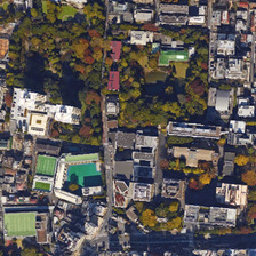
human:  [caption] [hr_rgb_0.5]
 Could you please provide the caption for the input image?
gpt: The wrong white buildings formed the school, which was integrated with colorful plants.

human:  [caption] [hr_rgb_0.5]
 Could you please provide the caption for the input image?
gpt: The strewn at random of white buildings form a school, which is integrated with colorful plants.

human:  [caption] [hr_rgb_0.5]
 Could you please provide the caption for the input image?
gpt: The white buildings that make up the school are pieced together and integrated with colorful plants.

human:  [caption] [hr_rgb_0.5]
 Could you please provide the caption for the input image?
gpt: The white buildings of the school building form the school, which is integrated with colorful plants.

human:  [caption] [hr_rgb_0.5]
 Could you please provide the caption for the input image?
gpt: The school is made up of white patchwork buildings, which are mixed with colorful plants.